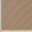
Piece: xx